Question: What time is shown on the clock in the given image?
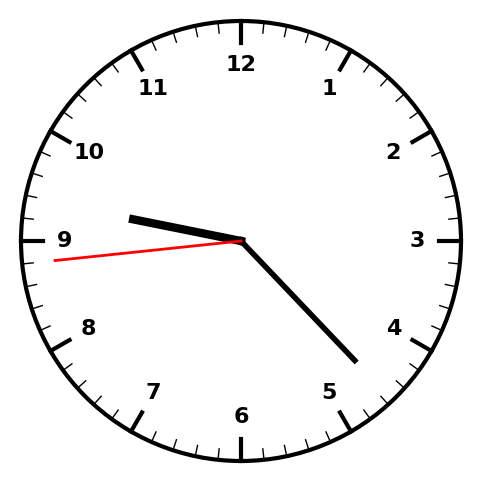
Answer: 09:22:44